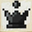
Piece: bQ